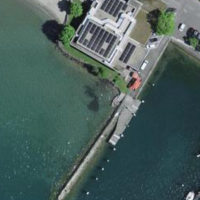
EUNIS habitat code: 14
Species observed at this site:
Corvus corone
Podiceps cristatus
Fulica atra
Anas platyrhynchos
Sturnus vulgaris
Streptopelia decaocto
Aix sponsa
Aix galericulata
Aythya fuligula
Passer domesticus
Coloeus monedula
Chroicocephalus ridibundus
Phalacrocorax carbo
Larus michahellis
Cygnus olor
Hirundo rustica
Mergus merganser
Sterna hirundo
Pica pica
Delichon urbicum